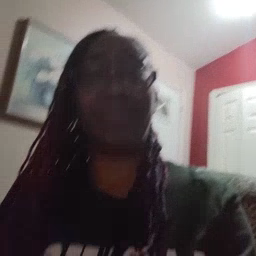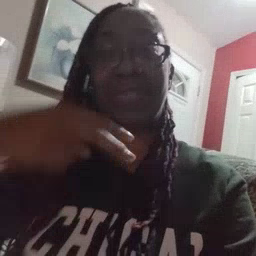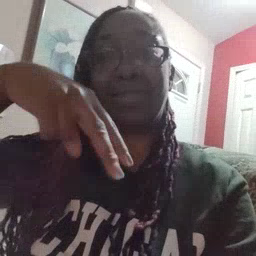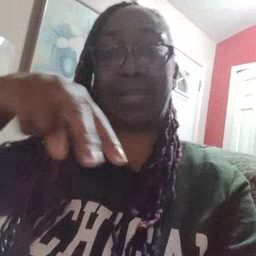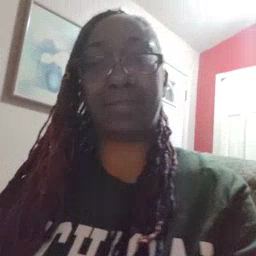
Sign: dance